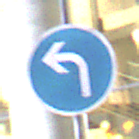
Verkehrszeichen: VorgeschriebeneFahrtrichtungLinks
Umgebung: Outdoor, Urban
Tageszeit: Night
Wetter: PartlyCloudy
Licht: Artificial
Jahreszeit: NotSpecified
Kontrast: HighContrast